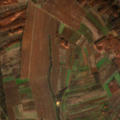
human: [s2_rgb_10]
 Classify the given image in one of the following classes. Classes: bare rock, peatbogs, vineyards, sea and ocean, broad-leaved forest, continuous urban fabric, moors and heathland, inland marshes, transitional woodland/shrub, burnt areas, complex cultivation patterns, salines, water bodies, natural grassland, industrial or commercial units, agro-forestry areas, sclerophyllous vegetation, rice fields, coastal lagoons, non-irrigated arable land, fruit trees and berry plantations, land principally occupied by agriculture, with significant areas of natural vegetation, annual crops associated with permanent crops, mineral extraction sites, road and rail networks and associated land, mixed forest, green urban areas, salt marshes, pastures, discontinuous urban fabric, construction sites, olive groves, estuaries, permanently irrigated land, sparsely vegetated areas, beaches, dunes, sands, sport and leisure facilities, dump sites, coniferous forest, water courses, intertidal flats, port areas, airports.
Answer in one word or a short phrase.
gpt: vineyards, complex cultivation patterns, broad-leaved forest